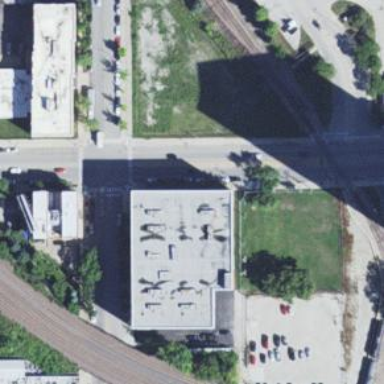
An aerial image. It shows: Commercial building that functions as storage rental shop.